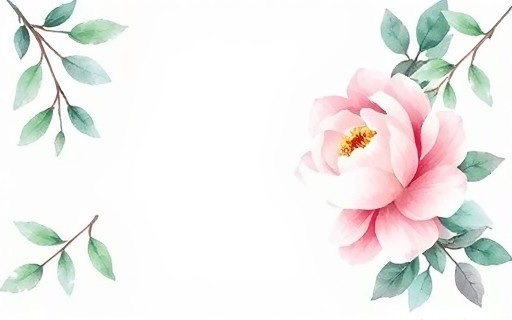
Category: Anniversary